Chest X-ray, AP view. Patient: 32 years old, sex F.
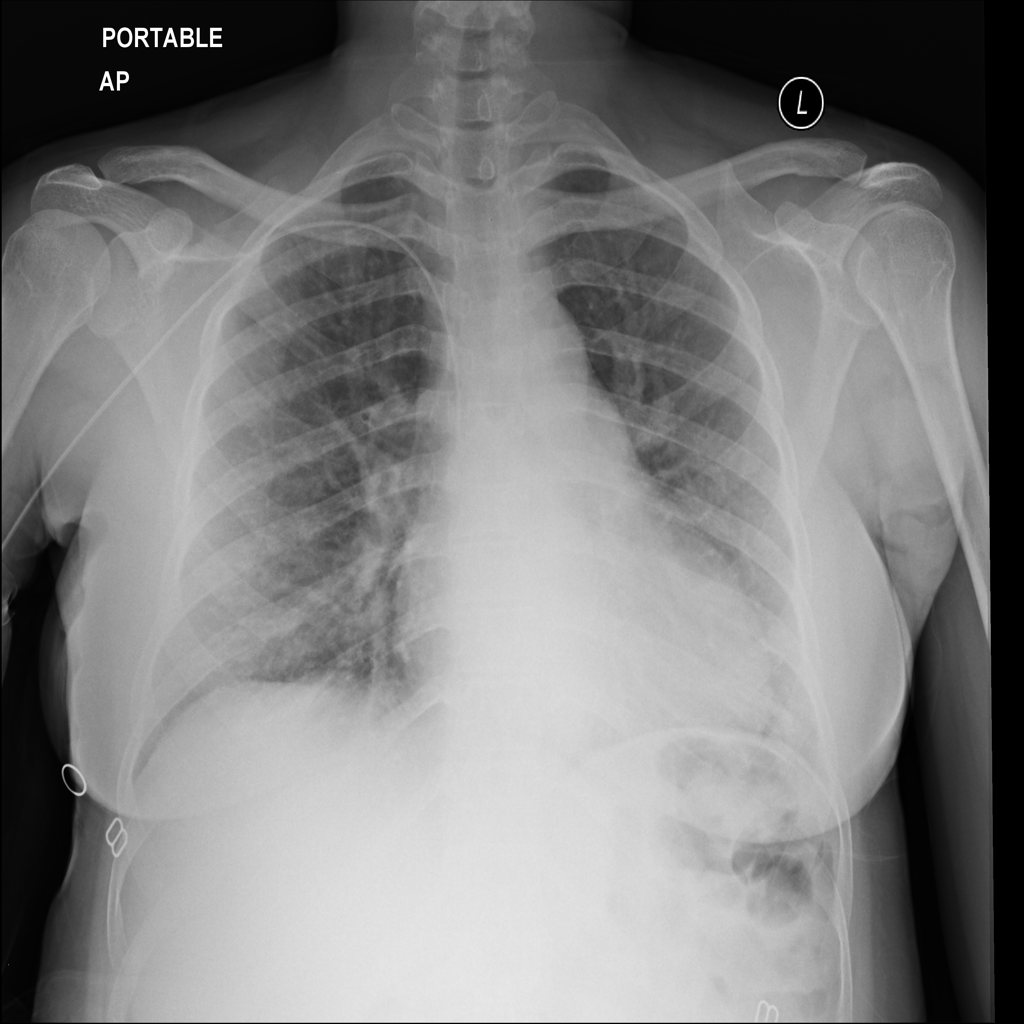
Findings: Consolidation